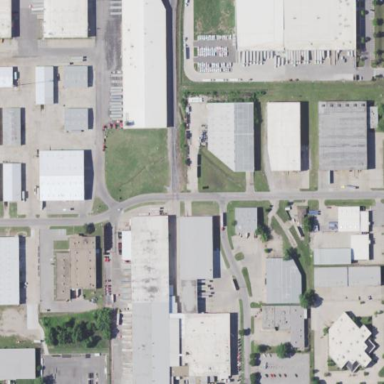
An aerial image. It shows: Industrial area.